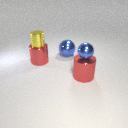
large red metal cylinder in front of large red metal cylinder